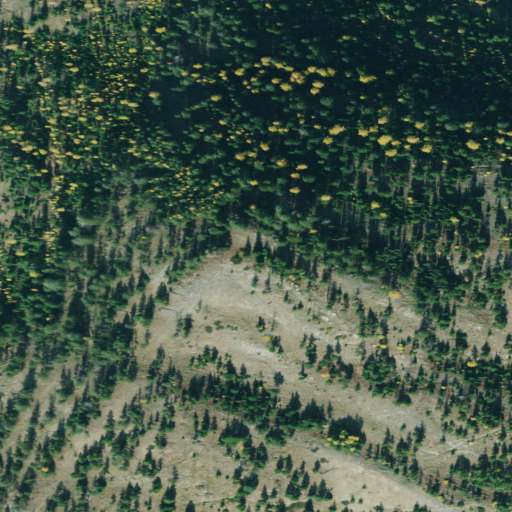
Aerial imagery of mountain in Montana named Fisher Mountain containing evergreen forest, shrub, and grassland